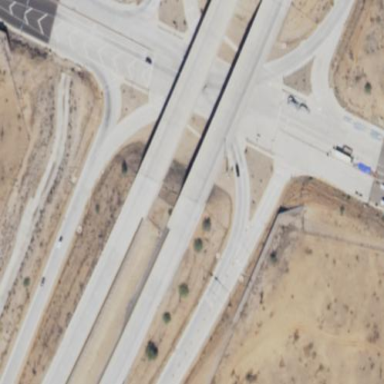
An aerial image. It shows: Concrete bridge.